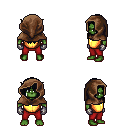
a pixel art fantasy rpg character, male body template, orc, green skin, gold chest armor, red pants, raven unkempt hairstyle, cloth hood, metal gloves, four views (front, back, left, right), 2x2 character sprite sheet, small pixel art, hard edges, no anti-aliasing